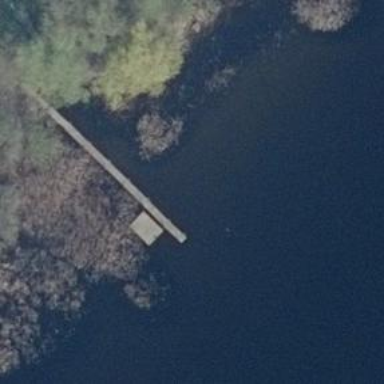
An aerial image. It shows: Man-made pier.